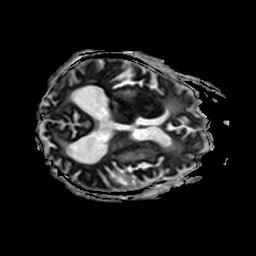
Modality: ADC
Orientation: axial
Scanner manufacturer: philips
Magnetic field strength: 3 T
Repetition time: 3.08 s
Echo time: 0.076 s